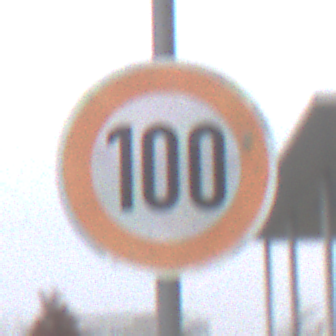
Verkehrszeichen: Geschwindigkeit100
Umgebung: Outdoor, Suburban
Tageszeit: Midday
Wetter: Overcast
Licht: Natural
Jahreszeit: NotSpecified
Kontrast: LowContrast